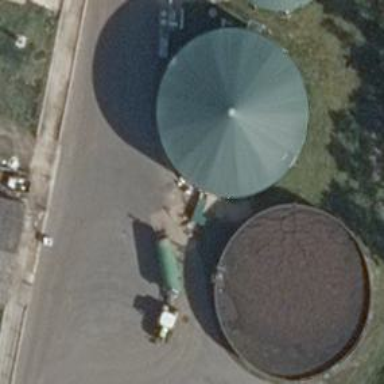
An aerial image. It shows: Digester building.